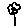
Label: flower